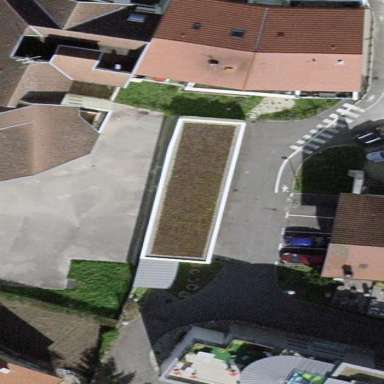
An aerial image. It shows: Group of garages.